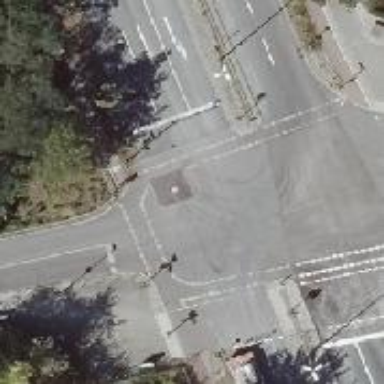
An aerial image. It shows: Unclassified road with asphalt surface. It has cycle lane on both sides.